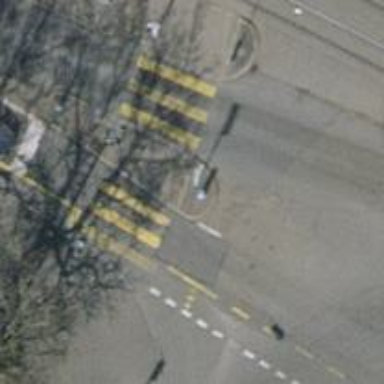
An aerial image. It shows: Zebra crossing on asphalt footway. The cycleway and footway have asphalt surfaces.